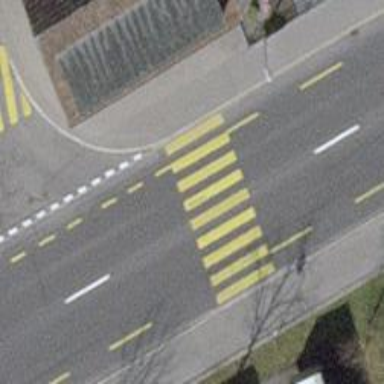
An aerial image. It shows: Zebra crossing on the road.